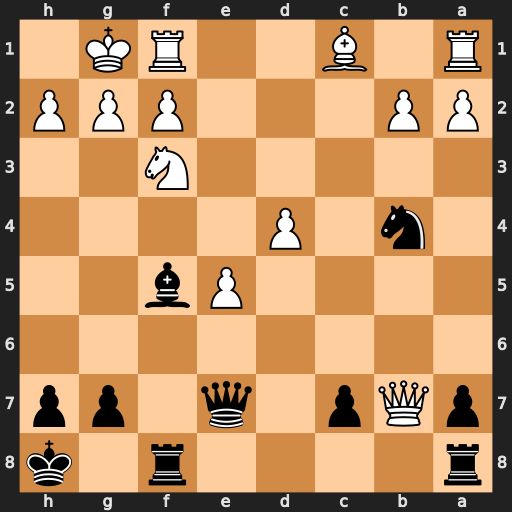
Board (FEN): r4r1k/pQp1q1pp/8/4Pb2/1n1P4/5N2/PP3PPP/R1B2RK1
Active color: b
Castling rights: -
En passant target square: -
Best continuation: Rfb8 Bg5 Qd7 e6 Qd6 Ne5 Rxb7 Nf7+ Kg8 Nxd6 cxd6